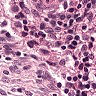
Metastatic tissue present: no